Interaction volume radius: 10 \u00c5
Interaction volume height: 20 \u00c5
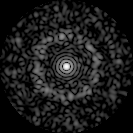
Disorder parameter: 0.8298